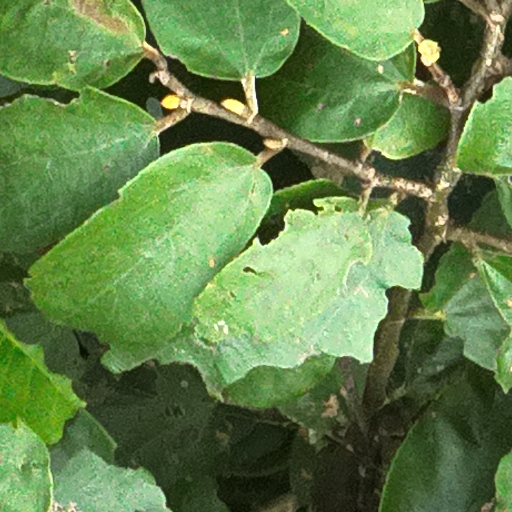
Species: Luehea seemannii
GBIF accepted scientific name: Luehea seemannii
Crown area (m\u00b2): 97.006